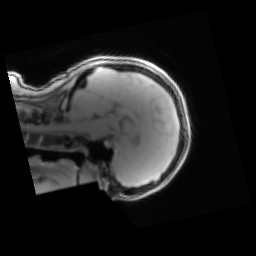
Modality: PDw
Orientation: sagittal
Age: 20
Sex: female
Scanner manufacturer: siemens
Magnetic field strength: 3 T
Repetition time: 0.25 s
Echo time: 0.00103 s